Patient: sex F, age 26
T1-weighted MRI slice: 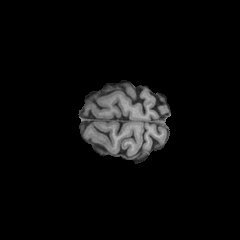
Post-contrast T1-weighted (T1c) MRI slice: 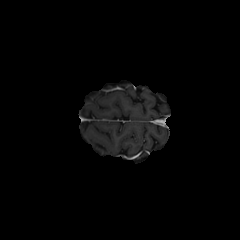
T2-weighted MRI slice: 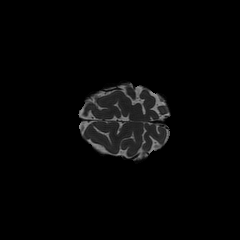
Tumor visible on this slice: no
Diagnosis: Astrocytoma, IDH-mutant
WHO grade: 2